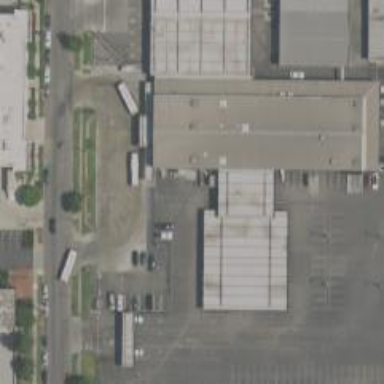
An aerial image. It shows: Car rental facility.